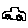
Label: car